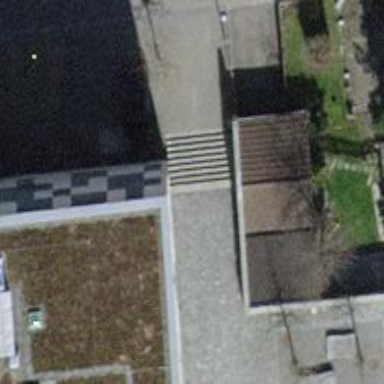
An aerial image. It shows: Road with steps.